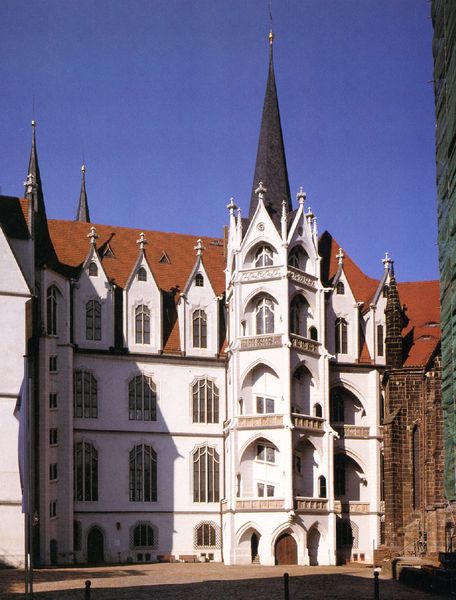
Titel: Albrechtsburg in Meissen
Standort: Meissen (EU - D - Sachsen)
Schlagwörter: himmel, weiß, kirchturm, fenster, dach, gebäude, rot, schloss, architektur, kirche, sonne, gotik, renaissance, turm, turmspitze, deutschland, fassade, ziegel, hof, bögen, eingang, innenhof, burg, gauben, ziegeln, stäbe, gotisch, seitenschiff, spitzbögen, profan, mittelalter, treppenhaus, außenraum, stockwerke, mittelalterlich, wehrbau, treppenturm, turmhelm, filialen, vorhangbogen